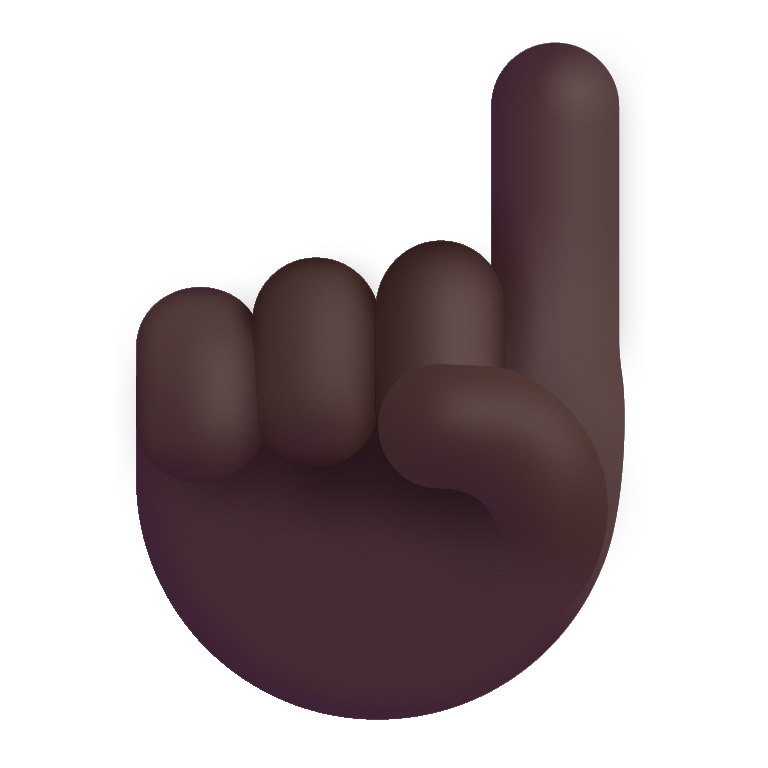
index pointing up color dark